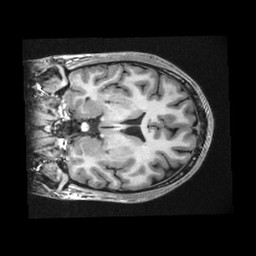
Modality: T1w
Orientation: coronal
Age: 23
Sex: male
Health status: healthy
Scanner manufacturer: ge
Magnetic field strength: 3 T
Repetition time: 0.008344 s
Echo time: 0.003112 s